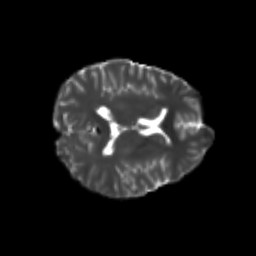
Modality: T2w
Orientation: axial
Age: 23
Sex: female
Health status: healthy
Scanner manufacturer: philips
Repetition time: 7.391 s
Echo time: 0.08599 s